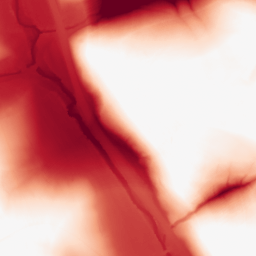
Category: morphological
Decomposition family: tophat
Decomposition parameters: size: 100
mode: black
Upsampling method: cubic_catmull_rom
Upsampling parameters: scale: 8
Upsampling scale: 8